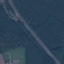
Land use / land cover class: Highway